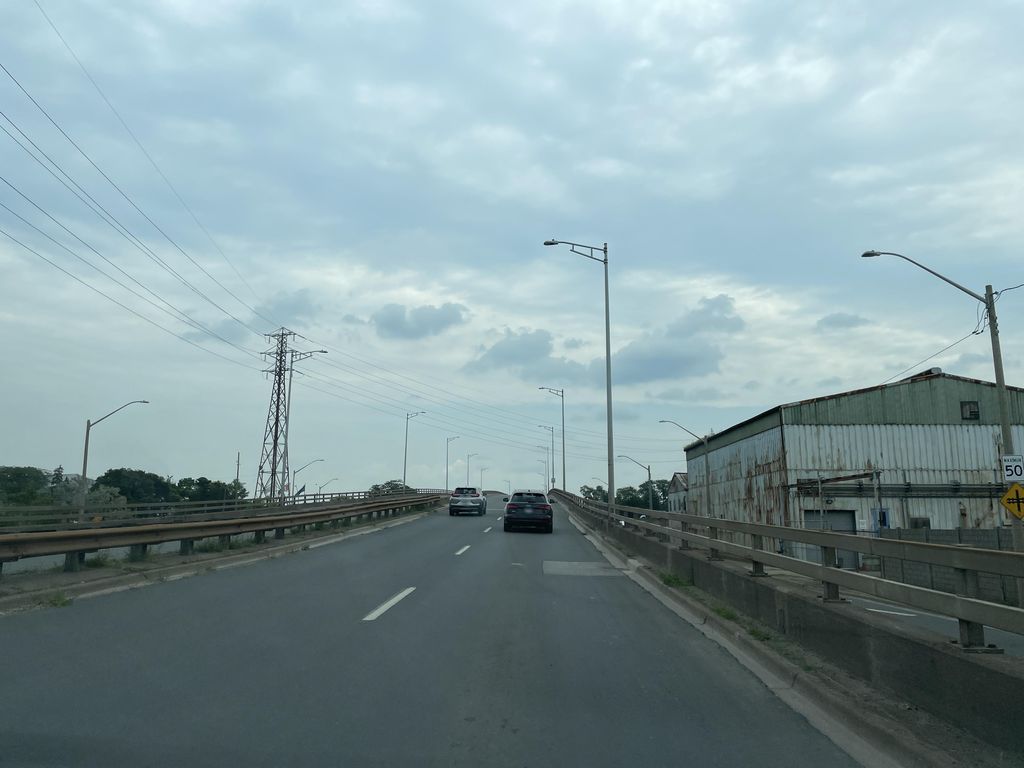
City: hamilton